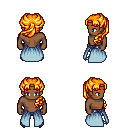
a pixel art fantasy rpg character, male body template, human, dark skin, overskirt, metal pants, light blonde princess hairstyle, metal boots, four views (front, back, left, right), 2x2 character sprite sheet, small pixel art, hard edges, no anti-aliasing